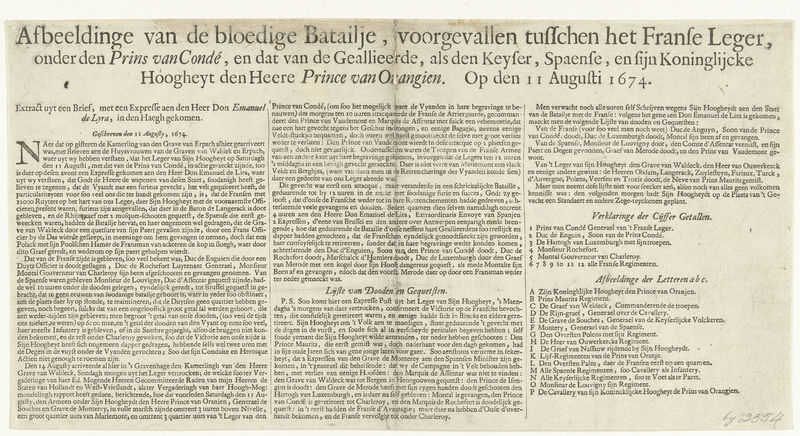
Titel: Tekstblad bij de prent van de Slag bij Seneffe
Standort: Amsterdam
Institution: Rijksmuseum
Schlagwörter: vergilbt, druck, zeitung, bericht, buchseite, holländisch